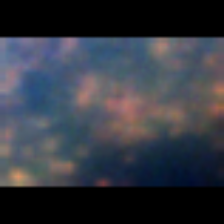
Taxon: Unknown_full_image
Group: Unknown